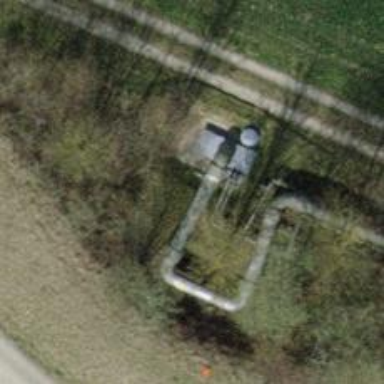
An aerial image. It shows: Pipeline structure.